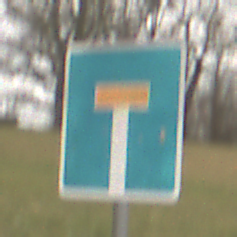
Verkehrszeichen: Sackgasse
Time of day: Midday
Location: Outdoor (Nature)
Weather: Overcast
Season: NotSpecified
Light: Natural